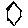
Label: hexagon